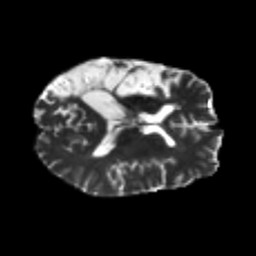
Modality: T2w
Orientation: axial
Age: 38
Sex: female
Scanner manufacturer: siemens
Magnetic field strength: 3 T
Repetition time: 8.2 s
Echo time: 0.099 s